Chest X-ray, PA view. Patient: 42 years old, sex F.
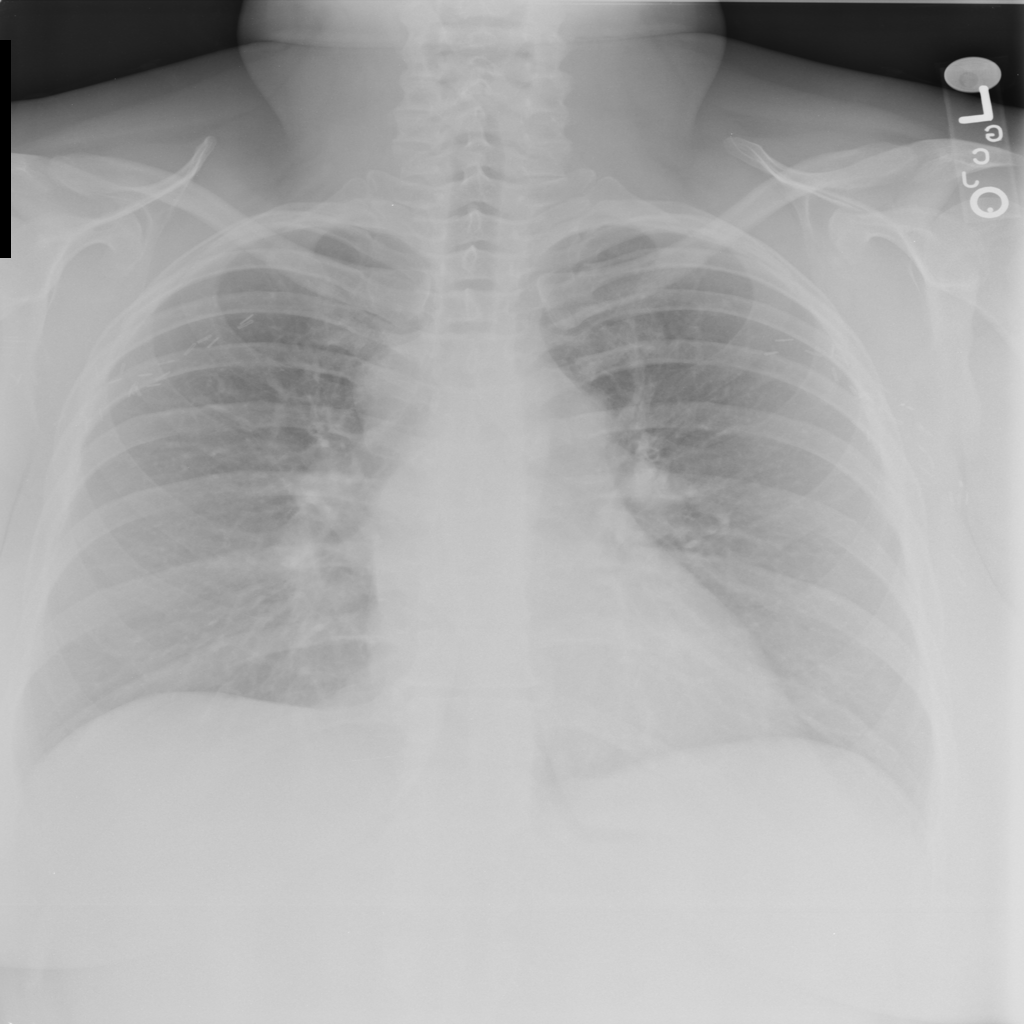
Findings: No Finding